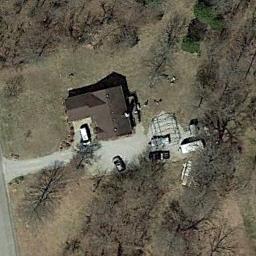
Label: residential